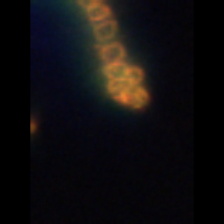
Taxon: Chaetoceros
Group: Diatoms